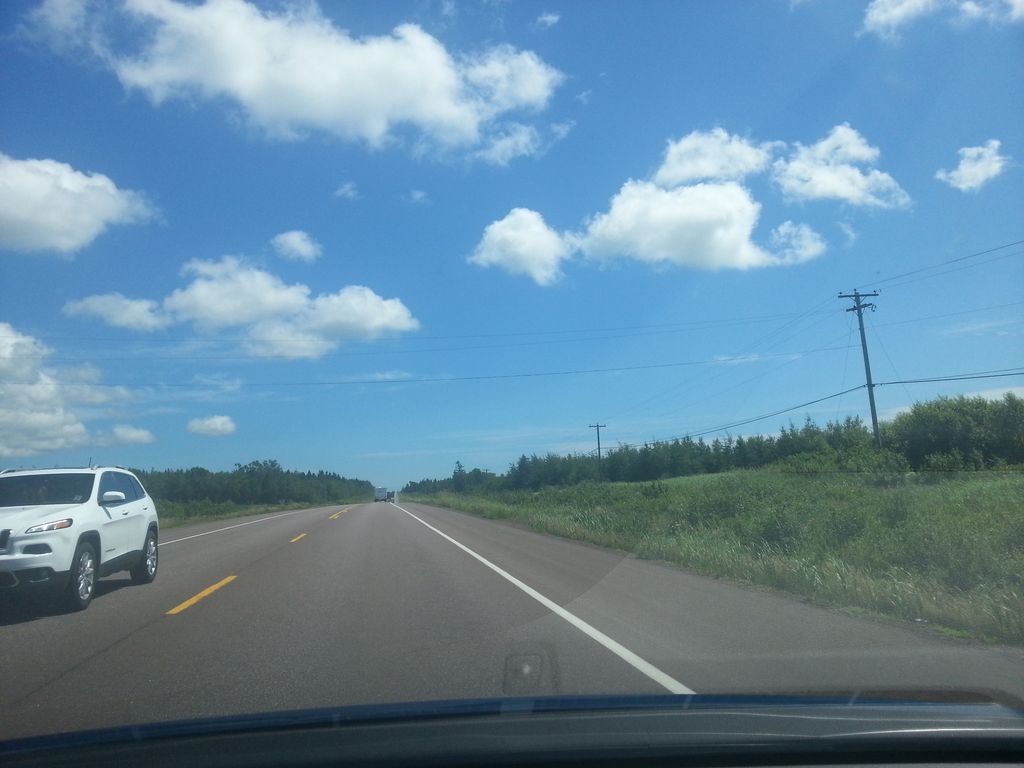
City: charlottetown